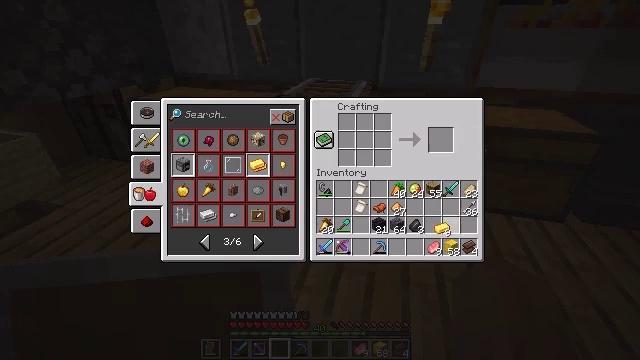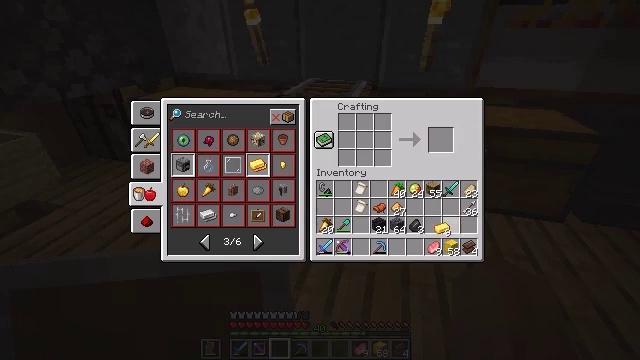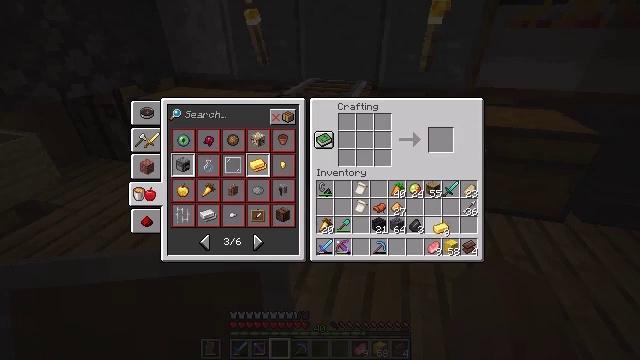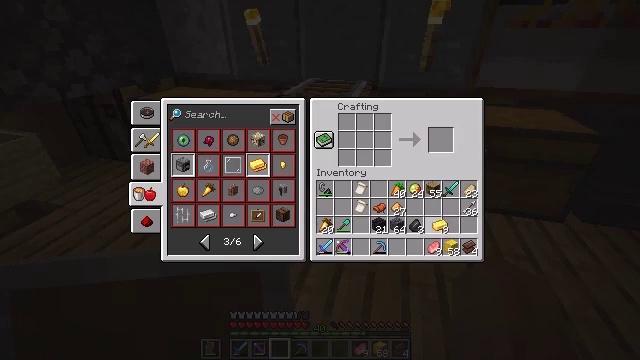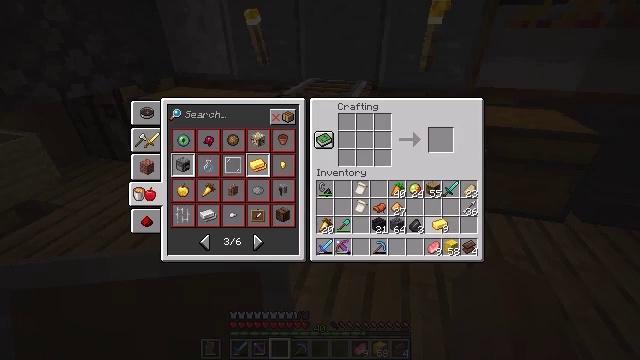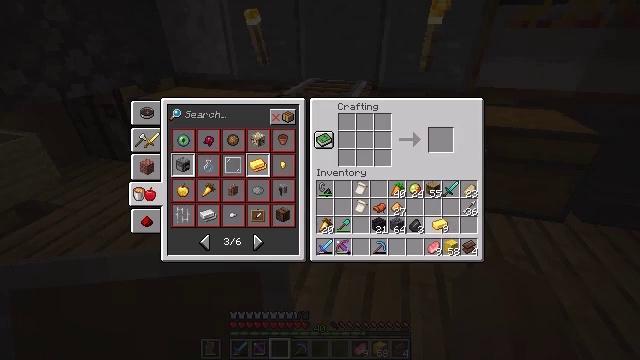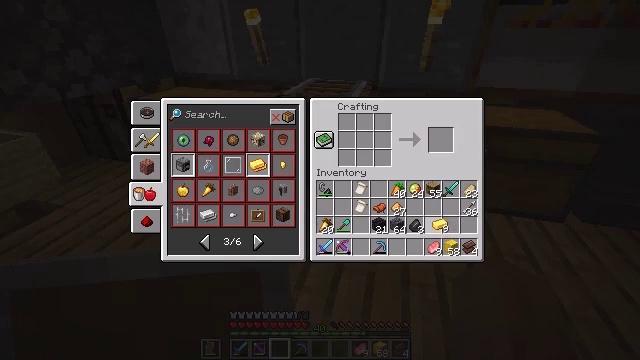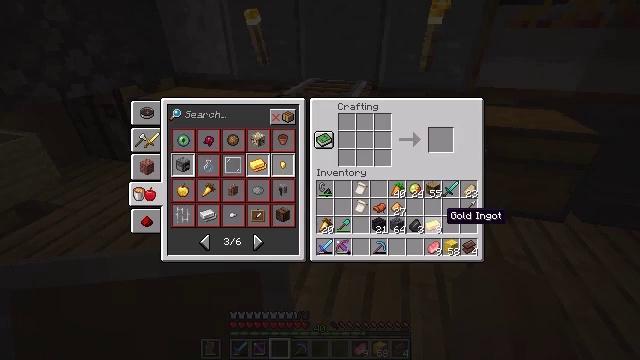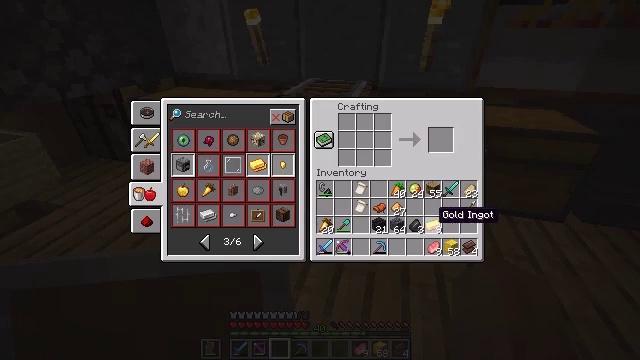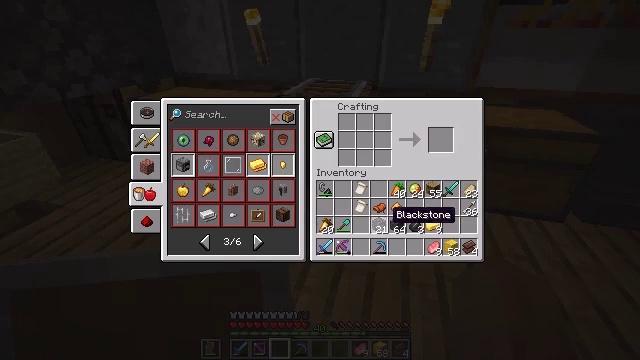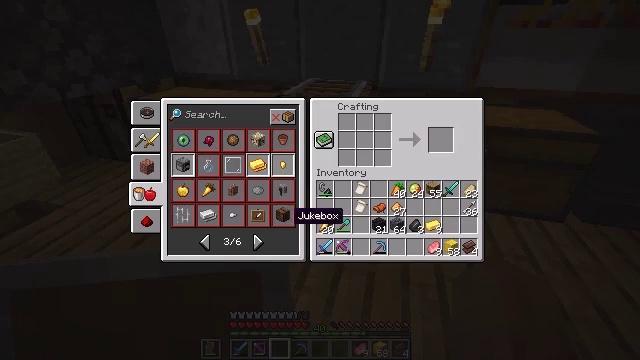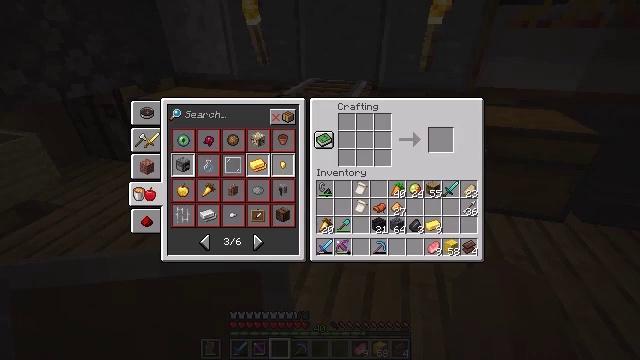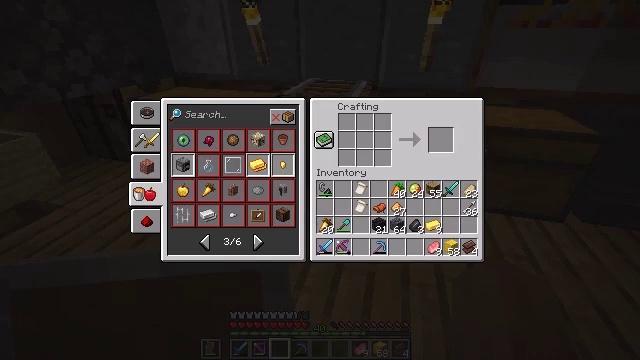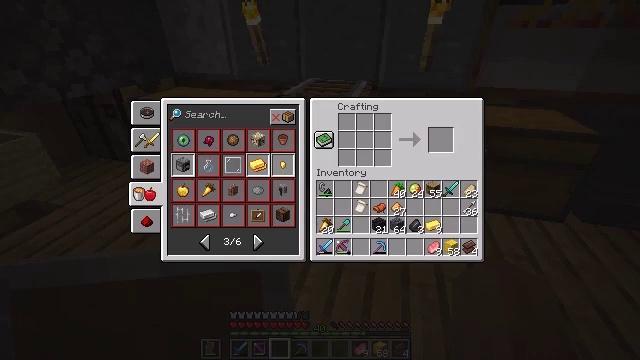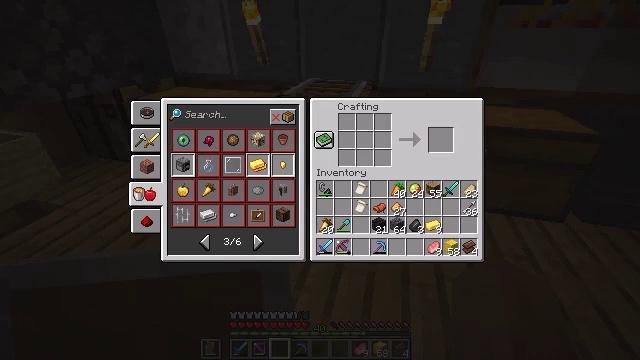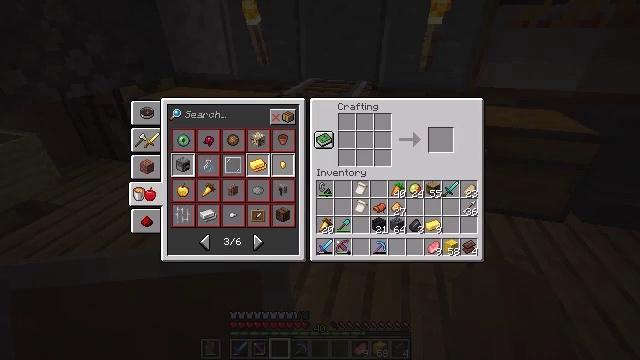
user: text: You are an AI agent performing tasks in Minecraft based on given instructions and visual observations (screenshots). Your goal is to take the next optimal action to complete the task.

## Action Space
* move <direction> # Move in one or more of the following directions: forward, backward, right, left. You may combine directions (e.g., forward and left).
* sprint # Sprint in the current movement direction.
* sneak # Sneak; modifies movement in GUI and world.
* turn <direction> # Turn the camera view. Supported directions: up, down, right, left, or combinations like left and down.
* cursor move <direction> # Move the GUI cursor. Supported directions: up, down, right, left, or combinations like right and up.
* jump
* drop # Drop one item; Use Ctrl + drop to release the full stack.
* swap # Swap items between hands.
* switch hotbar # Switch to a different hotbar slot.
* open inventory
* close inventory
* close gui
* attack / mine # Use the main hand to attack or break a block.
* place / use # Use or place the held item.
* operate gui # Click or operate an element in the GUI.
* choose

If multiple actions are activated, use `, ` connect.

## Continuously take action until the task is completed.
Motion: motion action
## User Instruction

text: Craft a netherite ingot.
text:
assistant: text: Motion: open gui
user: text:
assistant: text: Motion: no_op
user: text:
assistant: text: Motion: no_op
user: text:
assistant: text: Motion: no_op
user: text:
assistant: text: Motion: operate gui
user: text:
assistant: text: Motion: operate gui
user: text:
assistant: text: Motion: no_op
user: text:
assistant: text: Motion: cursor move left
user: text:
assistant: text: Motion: cursor move left
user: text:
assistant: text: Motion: cursor move left
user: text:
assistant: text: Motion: cursor move left
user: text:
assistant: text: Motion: no_op
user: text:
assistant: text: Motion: no_op
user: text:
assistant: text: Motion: cursor move left
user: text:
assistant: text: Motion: no_op
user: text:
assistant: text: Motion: no_op
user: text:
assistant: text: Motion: no_op
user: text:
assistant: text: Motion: no_op
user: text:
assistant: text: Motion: operate gui
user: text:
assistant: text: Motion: operate gui
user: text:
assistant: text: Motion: no_op
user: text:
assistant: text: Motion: no_op
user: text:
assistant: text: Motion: cursor move up
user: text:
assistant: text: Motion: cursor move up
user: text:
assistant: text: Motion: cursor move up
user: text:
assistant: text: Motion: cursor move up
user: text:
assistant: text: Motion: no_op
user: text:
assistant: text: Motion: no_op
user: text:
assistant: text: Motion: cursor move down
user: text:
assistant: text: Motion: cursor move down